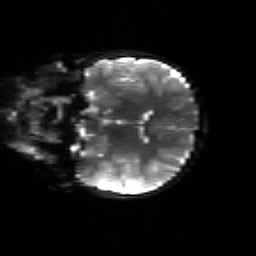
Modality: sbref
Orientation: coronal
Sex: male
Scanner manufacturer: siemens
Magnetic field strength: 3 T
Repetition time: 5 s
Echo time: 0.071 s